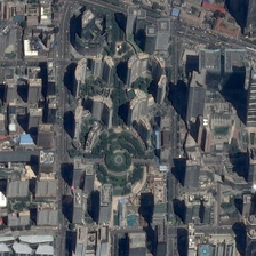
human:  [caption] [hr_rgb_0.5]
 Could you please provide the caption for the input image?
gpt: There are many plants around these skyscrapers.

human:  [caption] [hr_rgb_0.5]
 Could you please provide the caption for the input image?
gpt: These tall buildings are surrounded by many plants.

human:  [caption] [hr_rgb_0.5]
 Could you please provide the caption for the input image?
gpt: These tall buildings are surrounded by many plants.

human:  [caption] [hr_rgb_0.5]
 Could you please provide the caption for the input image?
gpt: These tall buildings are surrounded by many plants.

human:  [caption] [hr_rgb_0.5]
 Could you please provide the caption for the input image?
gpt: These tall buildings are surrounded by many plants.